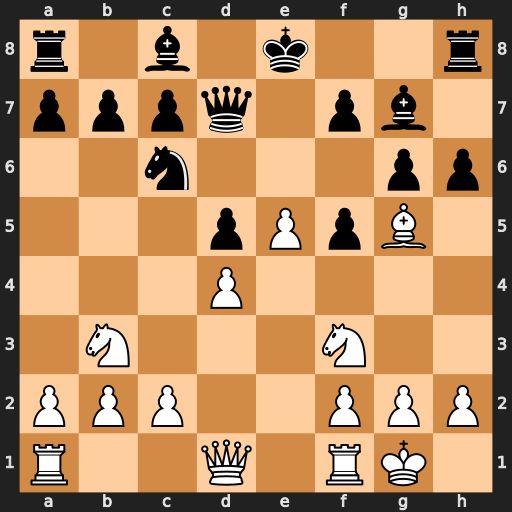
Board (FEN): r1b1k2r/pppq1pb1/2n3pp/3pPpB1/3P4/1N3N2/PPP2PPP/R2Q1RK1
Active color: w
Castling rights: kq
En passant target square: -
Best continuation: Nc5 hxg5 Nxd7